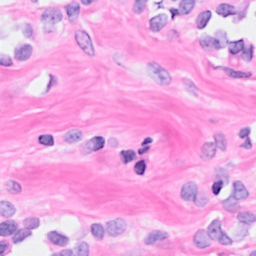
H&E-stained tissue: Breast